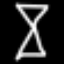
Label: hourglass